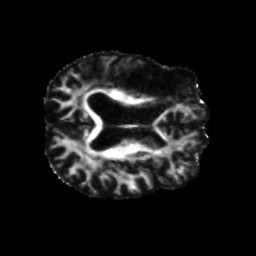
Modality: FA
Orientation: axial
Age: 71
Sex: male
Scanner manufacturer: siemens
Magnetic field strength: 3 T
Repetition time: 5.25 s
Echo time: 0.08 s